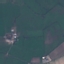
Land use / land cover class: Pasture